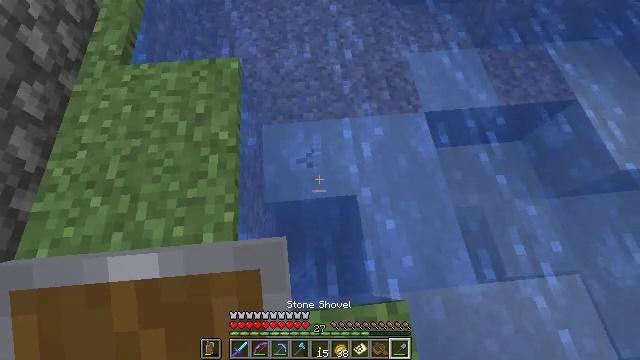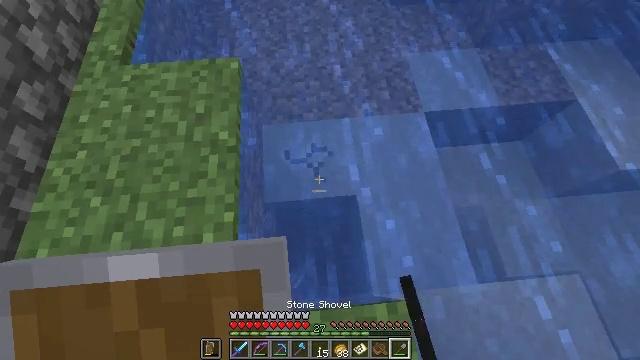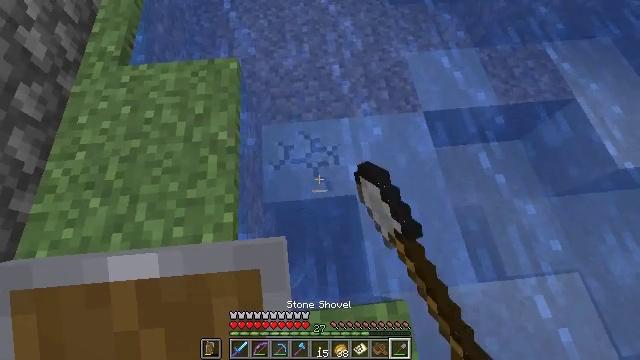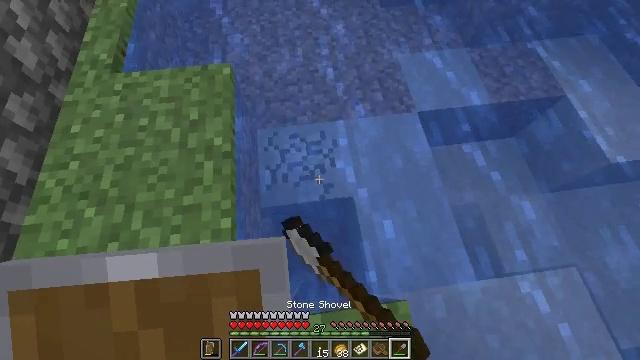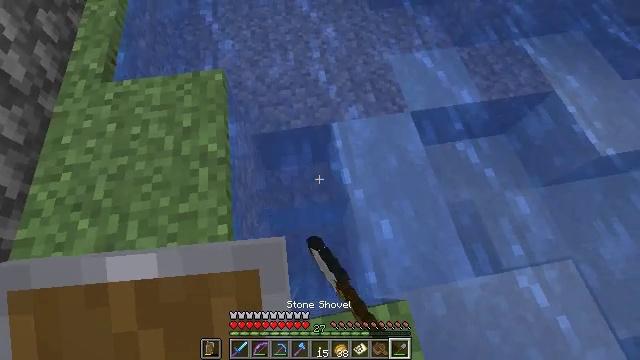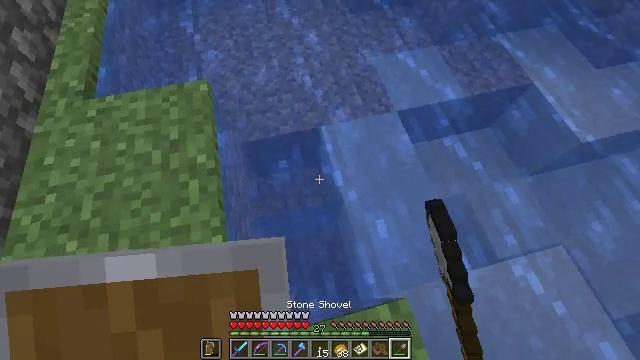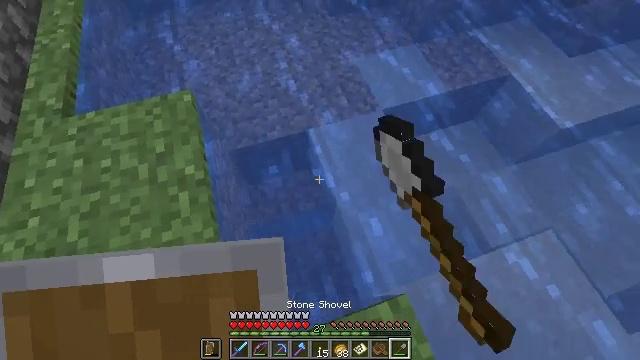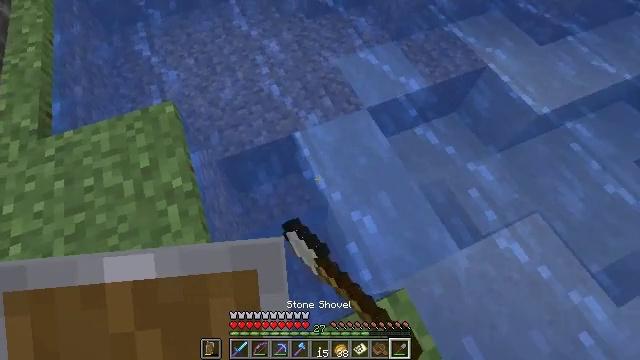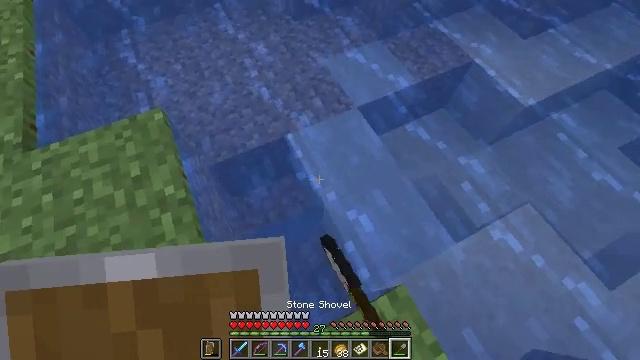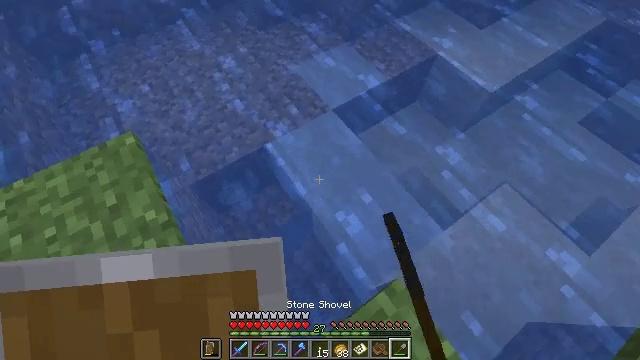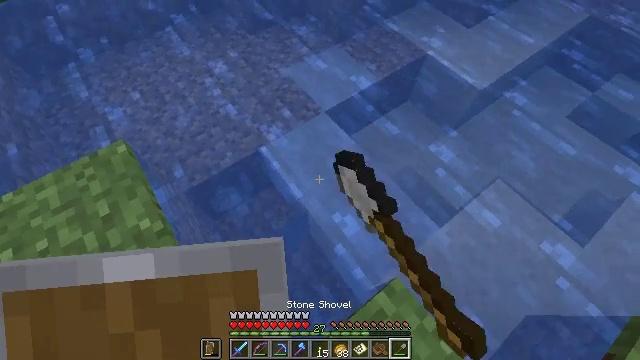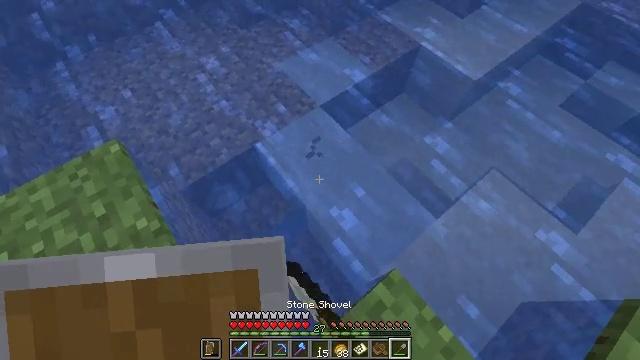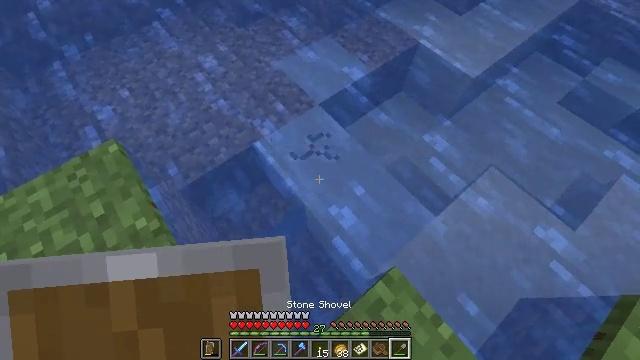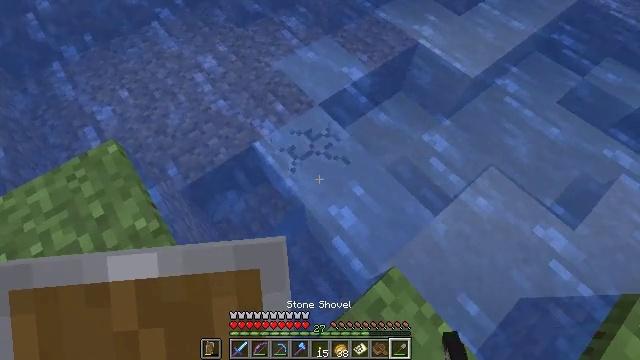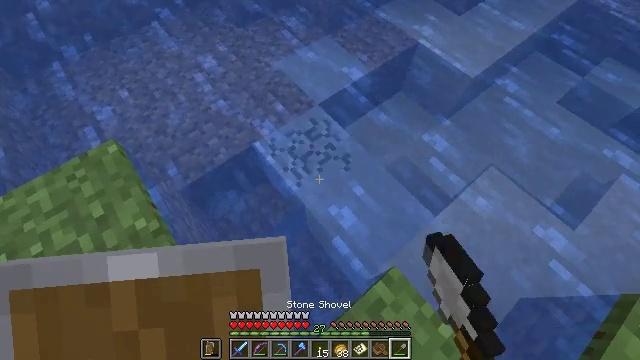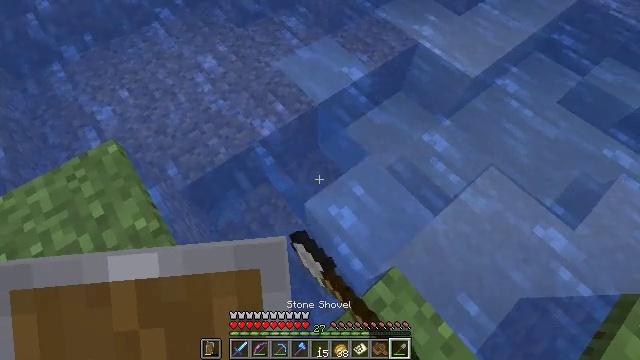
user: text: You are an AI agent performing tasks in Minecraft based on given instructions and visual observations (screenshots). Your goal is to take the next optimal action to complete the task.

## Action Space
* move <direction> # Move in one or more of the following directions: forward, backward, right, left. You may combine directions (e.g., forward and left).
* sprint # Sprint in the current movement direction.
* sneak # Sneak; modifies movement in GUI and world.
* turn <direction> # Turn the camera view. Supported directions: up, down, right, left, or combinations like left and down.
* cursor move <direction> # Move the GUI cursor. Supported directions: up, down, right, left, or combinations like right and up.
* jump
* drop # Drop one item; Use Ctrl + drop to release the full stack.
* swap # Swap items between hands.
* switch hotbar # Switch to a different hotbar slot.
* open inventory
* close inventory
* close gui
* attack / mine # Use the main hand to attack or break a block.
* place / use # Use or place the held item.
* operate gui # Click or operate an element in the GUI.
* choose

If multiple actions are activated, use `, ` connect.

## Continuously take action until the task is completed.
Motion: motion action
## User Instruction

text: Gather clay blocks.
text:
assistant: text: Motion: attack / mine
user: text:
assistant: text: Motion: attack / mine
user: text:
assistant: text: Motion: turn right, attack / mine
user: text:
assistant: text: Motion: turn right, attack / mine
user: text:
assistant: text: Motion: turn right, attack / mine
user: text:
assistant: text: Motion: turn right, attack / mine
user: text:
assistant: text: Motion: turn right, attack / mine
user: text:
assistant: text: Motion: turn right, attack / mine
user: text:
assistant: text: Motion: turn right and up, attack / mine
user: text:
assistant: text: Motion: turn right, attack / mine
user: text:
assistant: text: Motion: turn right and down, attack / mine
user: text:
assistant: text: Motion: attack / mine
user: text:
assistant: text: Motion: attack / mine
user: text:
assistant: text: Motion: attack / mine
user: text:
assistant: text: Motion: attack / mine
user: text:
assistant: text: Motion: attack / mine
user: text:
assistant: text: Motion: turn right and down, attack / mine
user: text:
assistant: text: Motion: turn right and down, attack / mine
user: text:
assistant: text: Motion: turn right and down, attack / mine
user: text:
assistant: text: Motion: turn right, attack / mine
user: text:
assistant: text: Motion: attack / mine
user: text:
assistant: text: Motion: attack / mine
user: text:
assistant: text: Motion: attack / mine
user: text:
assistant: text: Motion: attack / mine
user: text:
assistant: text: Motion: attack / mine
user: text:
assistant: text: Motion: attack / mine
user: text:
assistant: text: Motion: attack / mine
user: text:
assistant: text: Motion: move forward, attack / mine
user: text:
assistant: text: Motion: move forward, attack / mine
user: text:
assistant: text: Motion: move forward, turn left and up, attack / mine